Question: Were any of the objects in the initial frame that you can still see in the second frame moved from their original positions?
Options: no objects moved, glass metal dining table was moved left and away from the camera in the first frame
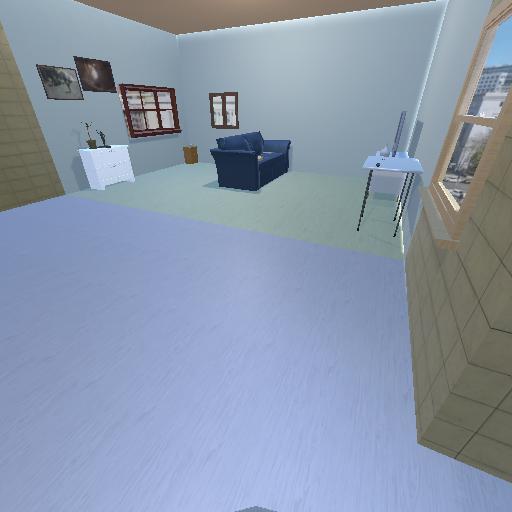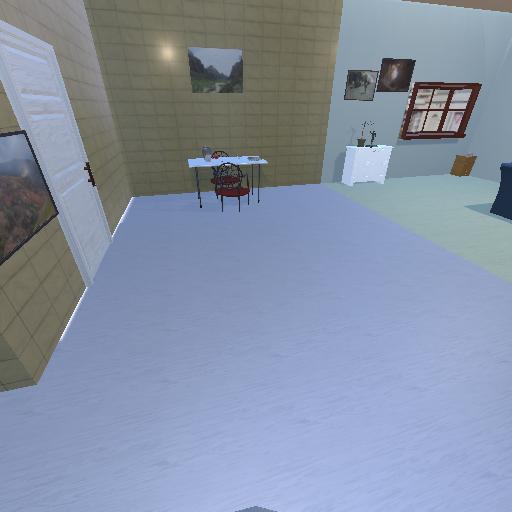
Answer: no objects moved